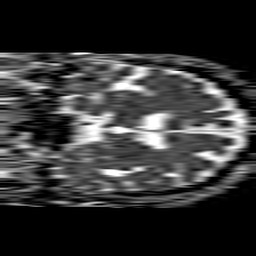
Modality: ADC
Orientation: coronal
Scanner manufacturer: philips
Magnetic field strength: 1.5 T
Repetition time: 4.6 s
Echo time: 0.08528 s